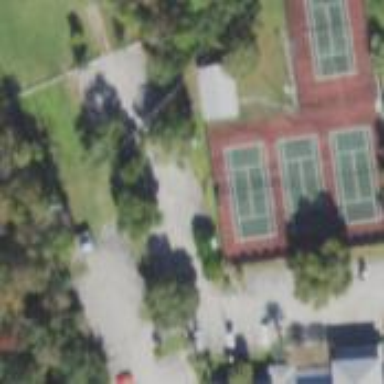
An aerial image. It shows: Tennis court on pitch designated for leisure land.